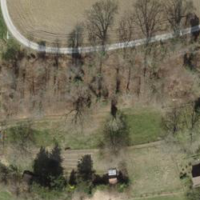
EUNIS habitat code: 52
Species observed at this site:
Linaria vulgaris